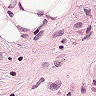
Metastatic tissue present: yes